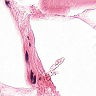
Metastatic tissue present: no